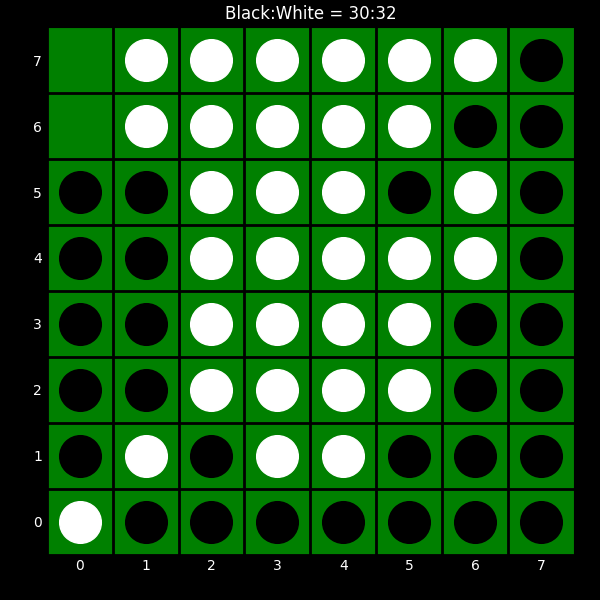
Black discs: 30
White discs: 32